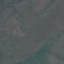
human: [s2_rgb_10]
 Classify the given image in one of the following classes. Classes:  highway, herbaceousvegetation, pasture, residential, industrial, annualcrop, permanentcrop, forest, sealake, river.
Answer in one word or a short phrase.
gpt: HerbaceousVegetation